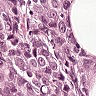
Metastatic tissue present: yes